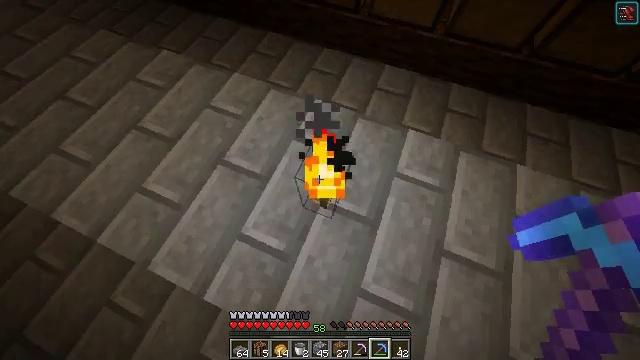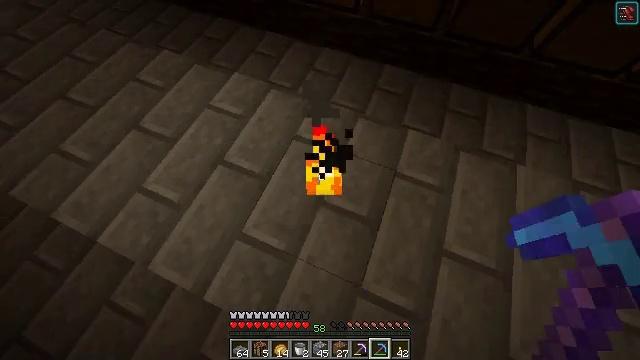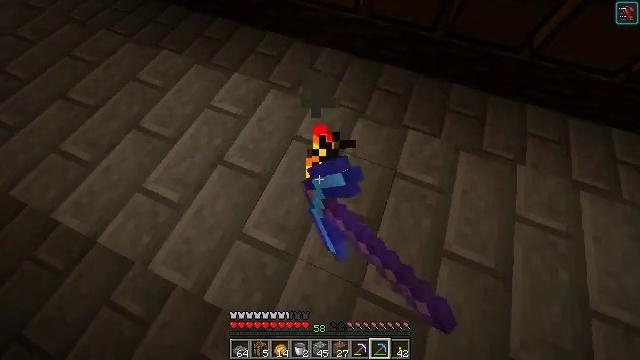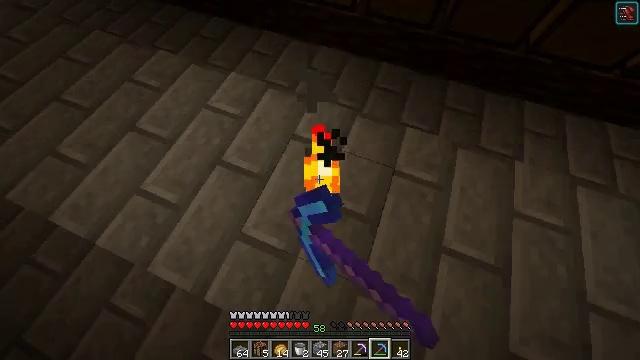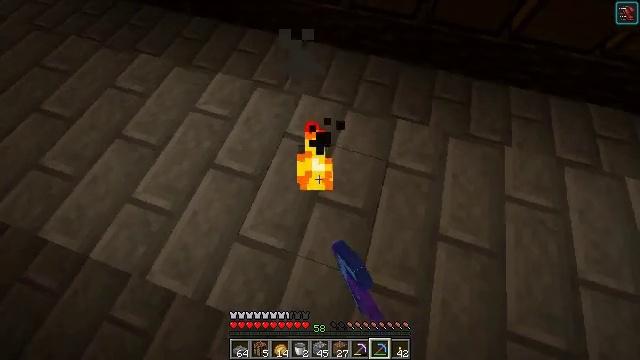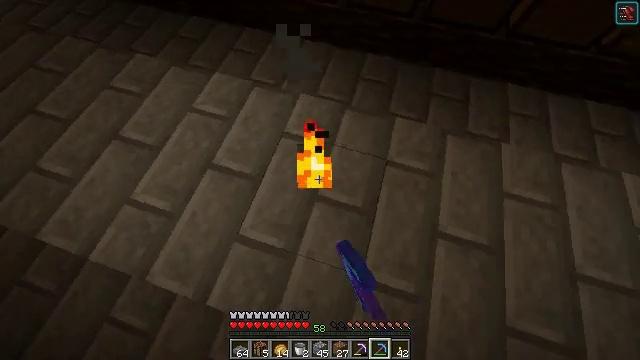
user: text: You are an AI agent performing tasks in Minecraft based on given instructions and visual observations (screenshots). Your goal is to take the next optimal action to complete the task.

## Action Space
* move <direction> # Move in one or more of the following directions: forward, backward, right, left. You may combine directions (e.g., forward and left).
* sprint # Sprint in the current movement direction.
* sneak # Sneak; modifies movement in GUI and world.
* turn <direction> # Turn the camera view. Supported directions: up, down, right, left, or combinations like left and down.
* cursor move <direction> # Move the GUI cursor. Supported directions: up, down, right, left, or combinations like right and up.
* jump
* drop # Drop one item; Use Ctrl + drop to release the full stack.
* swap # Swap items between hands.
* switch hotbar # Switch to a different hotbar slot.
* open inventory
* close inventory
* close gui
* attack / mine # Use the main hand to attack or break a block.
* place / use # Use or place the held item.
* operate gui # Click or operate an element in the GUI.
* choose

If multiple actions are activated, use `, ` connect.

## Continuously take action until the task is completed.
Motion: motion action
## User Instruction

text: Retrieve the torch.
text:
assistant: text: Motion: attack / mine
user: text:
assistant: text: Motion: attack / mine
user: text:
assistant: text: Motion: no_op
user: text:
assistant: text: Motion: turn right
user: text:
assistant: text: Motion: no_op
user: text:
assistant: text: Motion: no_op